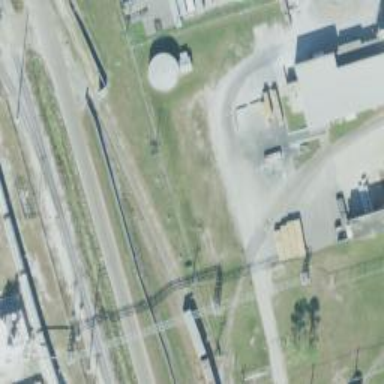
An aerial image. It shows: Rail spur service.